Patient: sex F, age 61
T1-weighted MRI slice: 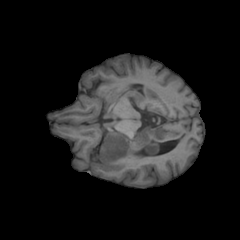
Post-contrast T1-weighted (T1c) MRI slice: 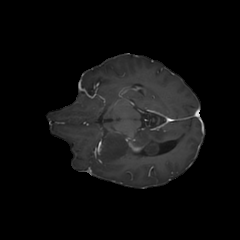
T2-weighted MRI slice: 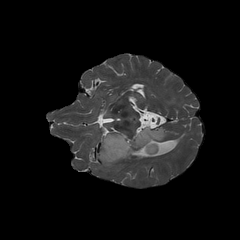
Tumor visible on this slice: yes
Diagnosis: Astrocytoma, IDH-wildtype
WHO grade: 2